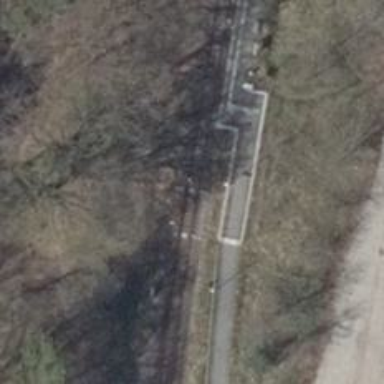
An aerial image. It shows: Railway switch with the turnout side on the left.